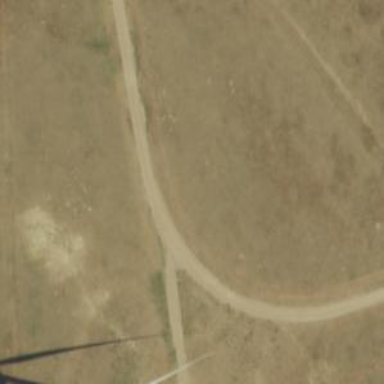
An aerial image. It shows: Road specifically designated for service vehicles within wind farm.